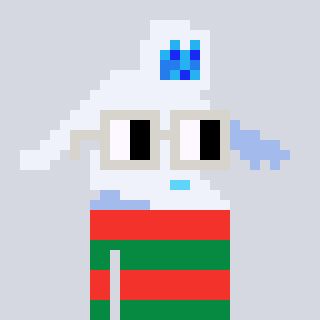
a pixel art character with square light gray glasses, a yeti-shaped head and a green-colored body on a cool background